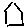
Label: hexagon